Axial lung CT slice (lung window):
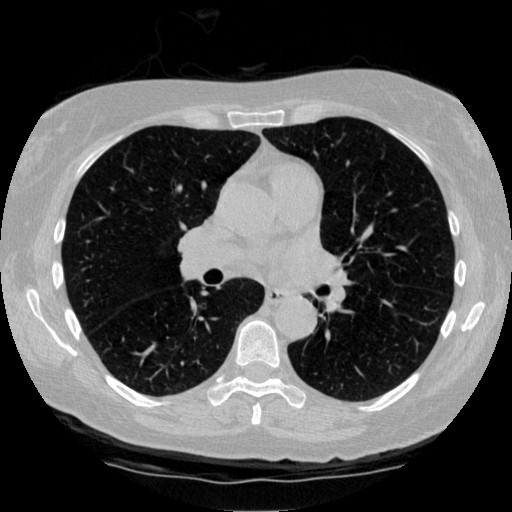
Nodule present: no